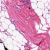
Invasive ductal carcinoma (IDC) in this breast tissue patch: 0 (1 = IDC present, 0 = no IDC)